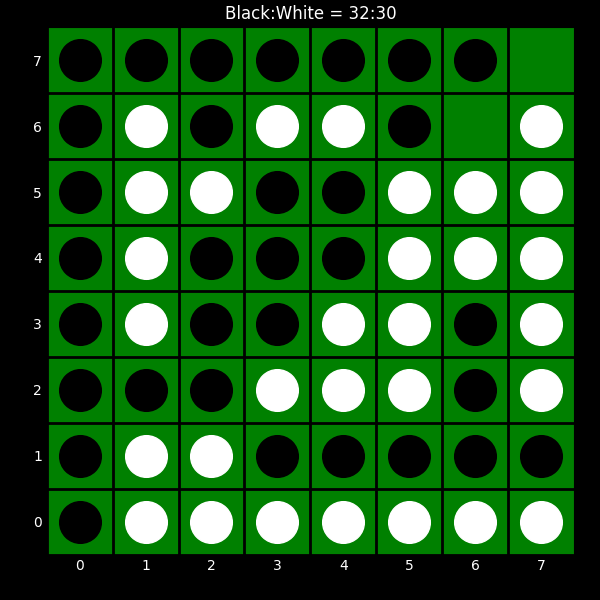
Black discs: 32
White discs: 30